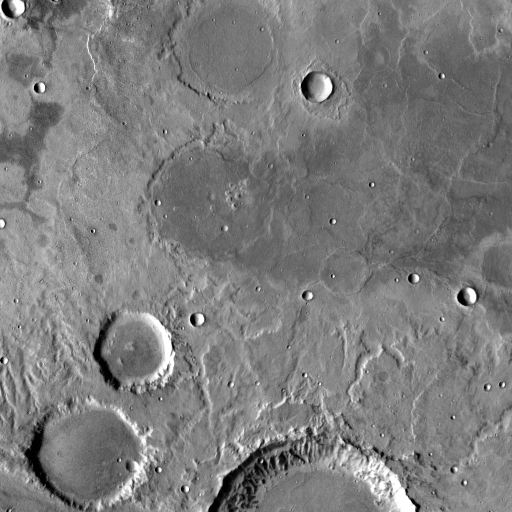
Crater classes present: Background, Other, Buried